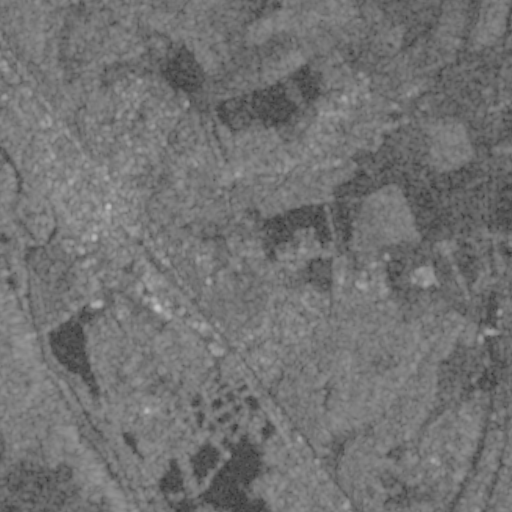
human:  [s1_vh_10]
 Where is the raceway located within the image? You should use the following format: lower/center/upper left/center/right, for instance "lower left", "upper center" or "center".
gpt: The raceway is located in the center left of the image.
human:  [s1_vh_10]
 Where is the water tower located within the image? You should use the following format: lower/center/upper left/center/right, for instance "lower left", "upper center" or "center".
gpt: The water tower is located in the upper left of the image.
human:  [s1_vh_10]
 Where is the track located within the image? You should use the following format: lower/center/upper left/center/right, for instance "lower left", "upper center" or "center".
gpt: There is no track in the image.

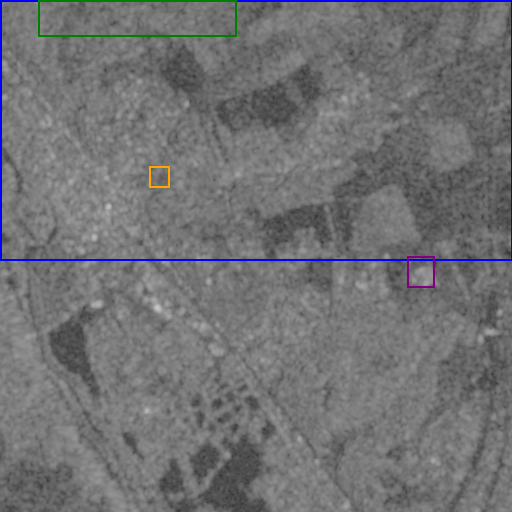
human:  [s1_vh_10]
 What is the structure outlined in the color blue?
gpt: The structure outlined in blue is a crop field.
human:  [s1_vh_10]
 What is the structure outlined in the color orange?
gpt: The structure outlined in orange is a park.
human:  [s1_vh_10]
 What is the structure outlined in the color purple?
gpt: The structure outlined in purple is a parking lot.
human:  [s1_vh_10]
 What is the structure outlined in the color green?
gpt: The structure outlined in green is a quarry.
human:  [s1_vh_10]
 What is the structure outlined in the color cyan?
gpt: There is no cyan outline.